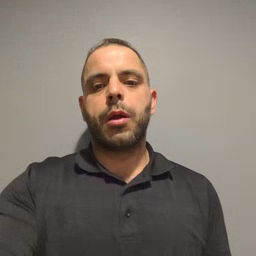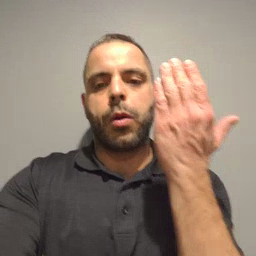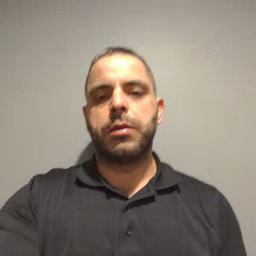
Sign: morning